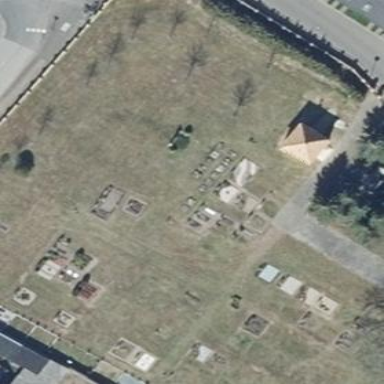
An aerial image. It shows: Wall surrounding cemetery.